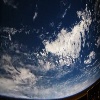
Label: cloud